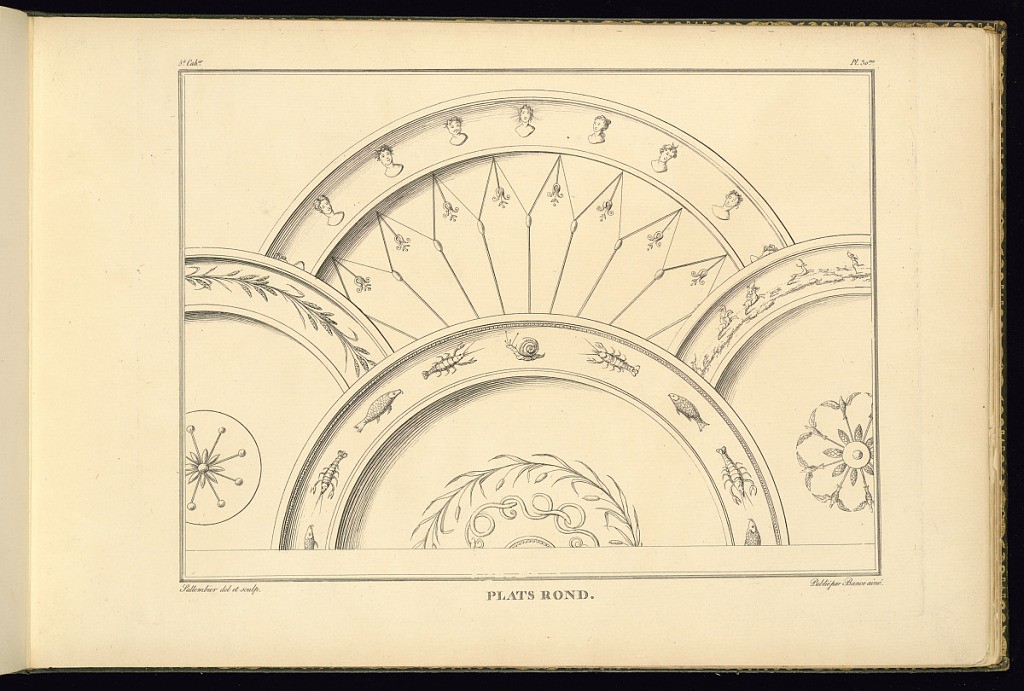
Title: PLATS ROND
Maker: Henri Sallembier, French, ca. 1753 - 1820
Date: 1805
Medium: Etching on paper
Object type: Print
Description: Four designs for round serving dishes with Empire style motifs. The plates are displayed overlapping, each with decoration in the center and decorative borders along the rims, featuring lobsters, snails, fish, portrait busts, fleurons, reeds, snakes, rosettes, and a hunting scene with figures on horseback. The plate is titled, signed, and numbered.